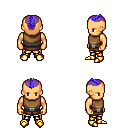
a pixel art fantasy rpg character, male body template, human, tanned skin, leather chest armor, gold greaves, blue short mohawk hairstyle, gold boots, four views (front, back, left, right), 2x2 character sprite sheet, small pixel art, hard edges, no anti-aliasing